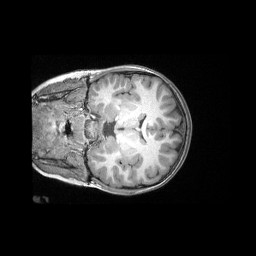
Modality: T1w
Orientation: coronal
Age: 10
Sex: female
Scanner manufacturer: siemens
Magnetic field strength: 3 T
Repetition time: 2.4 s
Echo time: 0.00312 s